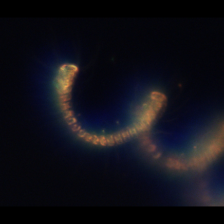
Taxon: Chaetoceros
Group: Diatoms